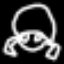
Label: frog